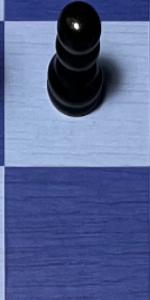
Label: Empty